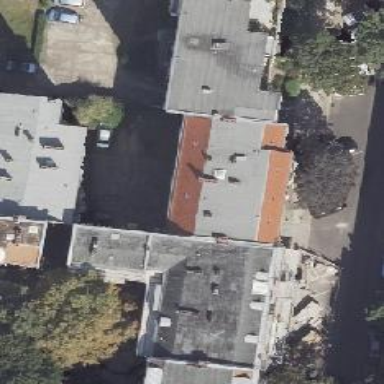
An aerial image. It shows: Kindergarten.